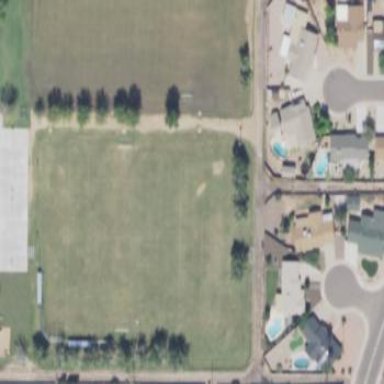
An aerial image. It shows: Soccer pitch for leisureland activities.